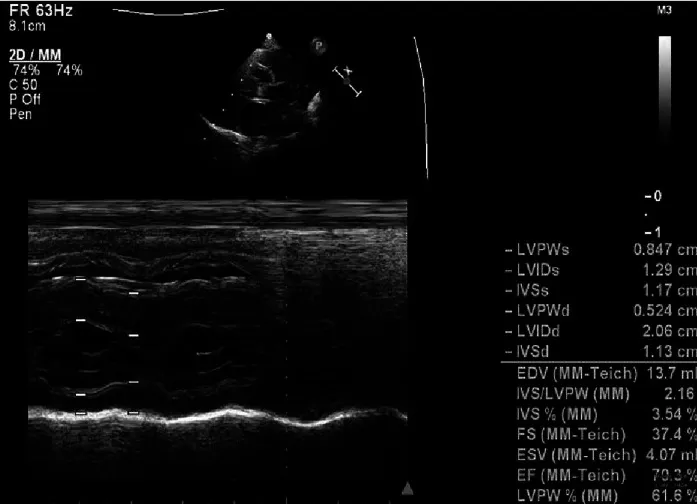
Electrocardiogram at 8 m.
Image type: radiology (ultrasound)